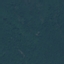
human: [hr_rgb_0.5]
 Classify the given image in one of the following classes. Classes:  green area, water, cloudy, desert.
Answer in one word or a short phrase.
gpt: green area